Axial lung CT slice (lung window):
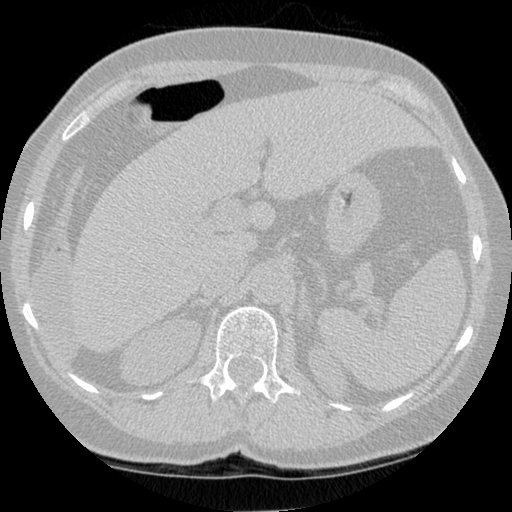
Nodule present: no